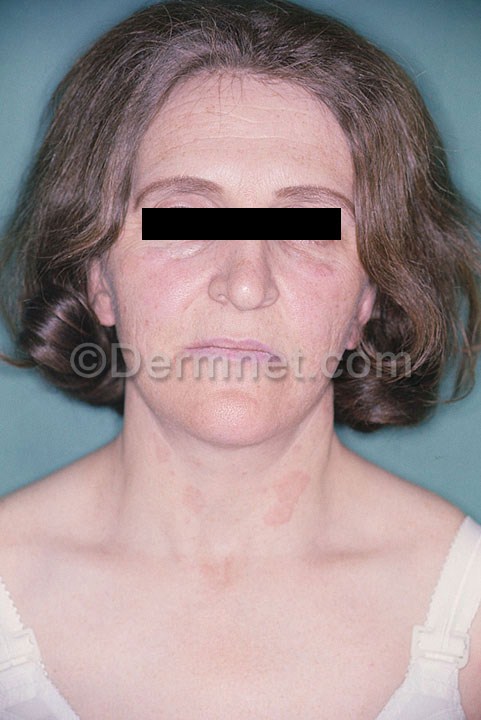
Disease: Light Diseases and Disorders of Pigmentation